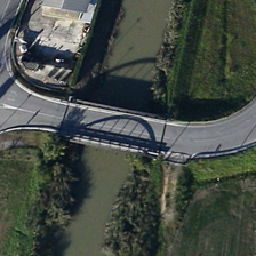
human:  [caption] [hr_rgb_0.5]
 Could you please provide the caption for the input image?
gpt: a u shaped bridge cross  two lawns .

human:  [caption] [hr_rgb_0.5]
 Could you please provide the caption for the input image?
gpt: a short bridge traverses across the river with rows of trees on its banks .

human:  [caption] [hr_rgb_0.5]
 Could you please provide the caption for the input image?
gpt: there is a bridge over the narrow river .

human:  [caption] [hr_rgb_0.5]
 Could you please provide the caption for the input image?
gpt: we can see a road is aross vertically the river parallel with another road .

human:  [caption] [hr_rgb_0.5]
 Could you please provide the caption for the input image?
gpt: a building and many green plants are in two sides of a river with a bridge over it .